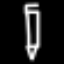
Label: pencil